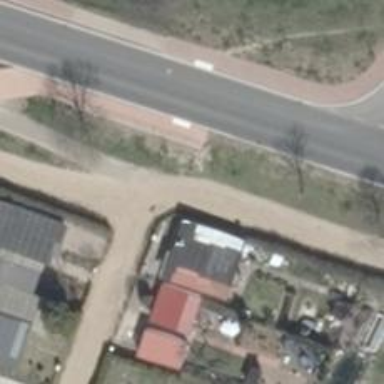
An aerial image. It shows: Road servicing allotments.